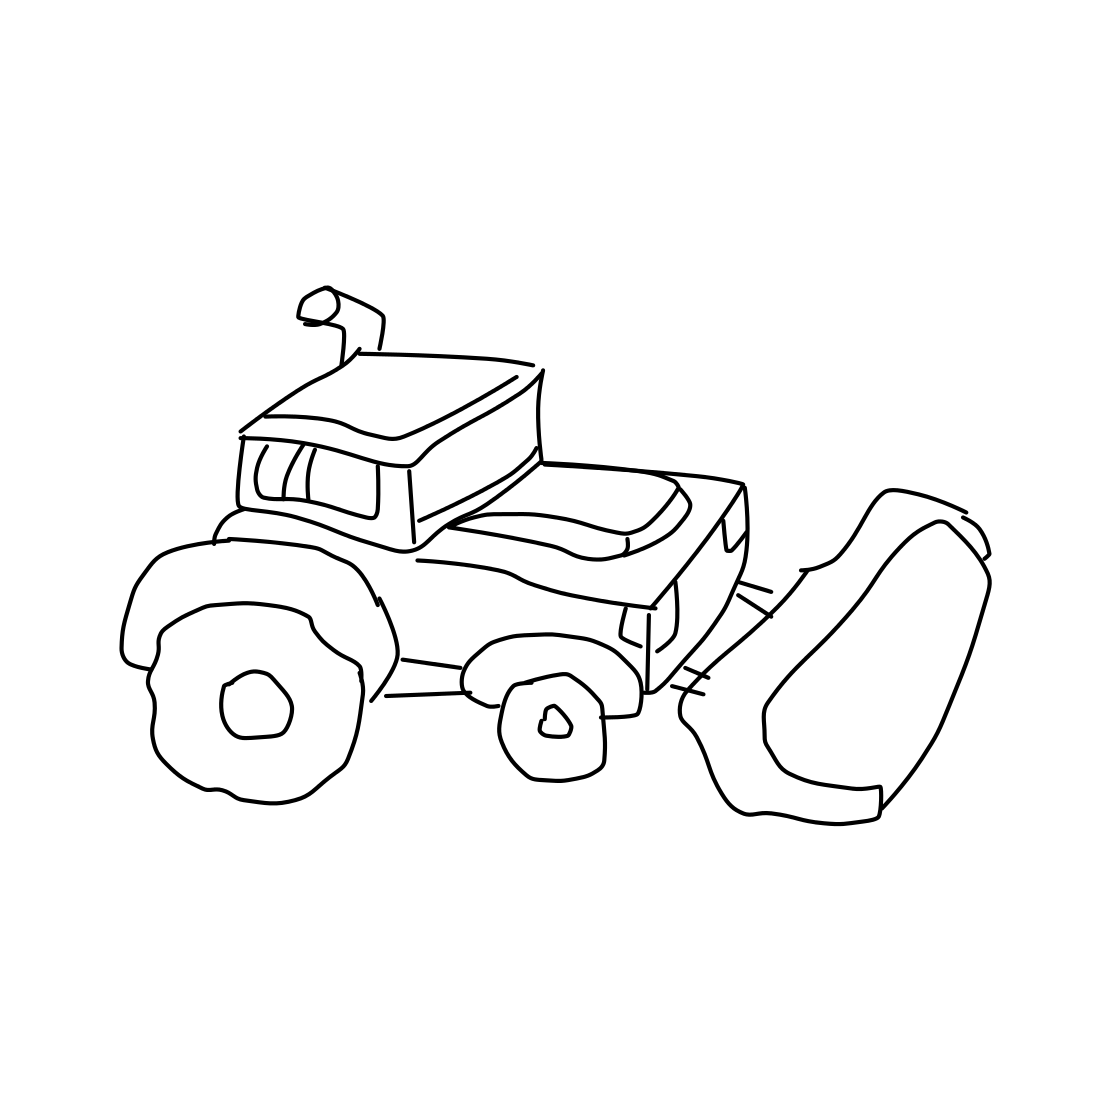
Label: tractor